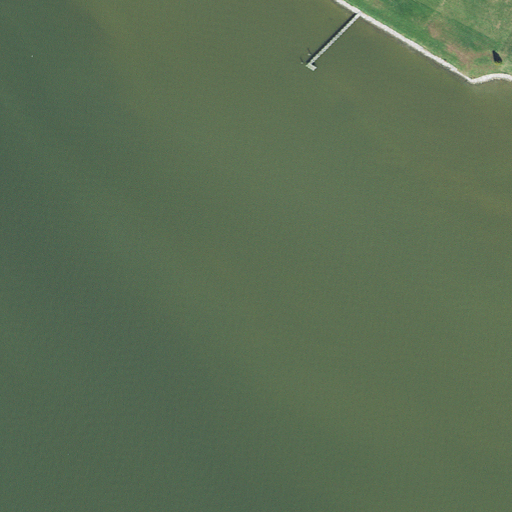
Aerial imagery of bar in Maryland named Waterloo Point Bar containing open water and cultivated crops